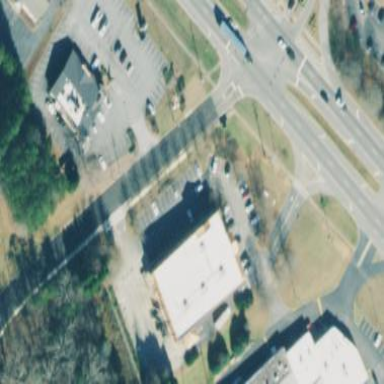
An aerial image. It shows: Variety store inside building.